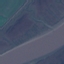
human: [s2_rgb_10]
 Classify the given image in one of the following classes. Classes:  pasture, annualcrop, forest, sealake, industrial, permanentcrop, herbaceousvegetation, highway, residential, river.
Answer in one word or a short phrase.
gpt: River